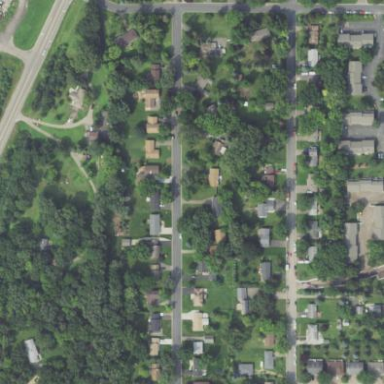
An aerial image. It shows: Residential area composed of single-family homes.